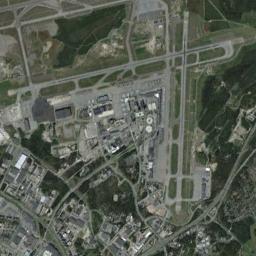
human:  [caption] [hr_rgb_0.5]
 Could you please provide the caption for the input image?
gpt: A complex airport with many runways and buildings is surrounded by a residential area .

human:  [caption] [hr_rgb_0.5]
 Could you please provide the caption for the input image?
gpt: An airport with some staggered runways decorated with lawn and some buildings arranged neatly between runways .

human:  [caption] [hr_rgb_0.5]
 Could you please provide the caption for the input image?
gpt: The airport is built by the sea and the sea water is light blue .

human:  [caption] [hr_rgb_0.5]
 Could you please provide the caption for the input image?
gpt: There is an airport surrounded by many houses and fields .

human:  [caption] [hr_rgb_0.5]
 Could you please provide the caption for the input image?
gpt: There are many buildings near the airport .